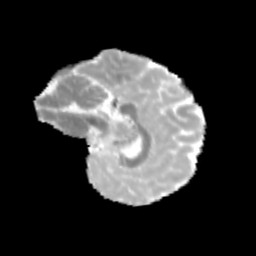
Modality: MD
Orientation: sagittal
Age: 11
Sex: female
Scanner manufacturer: siemens
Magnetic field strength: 3 T
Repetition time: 3.8 s
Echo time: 0.07 s